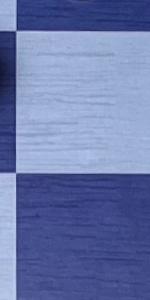
Label: Empty